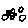
Label: circle